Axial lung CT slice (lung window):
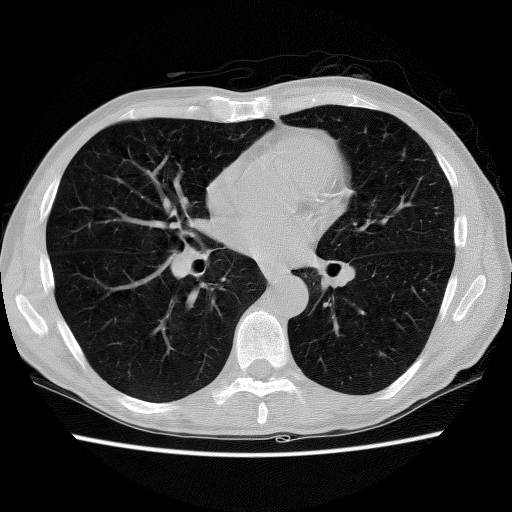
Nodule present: no